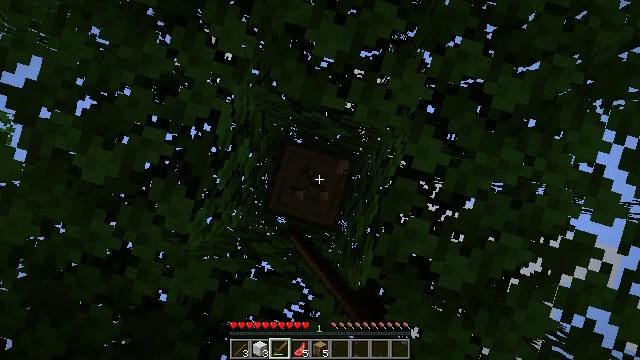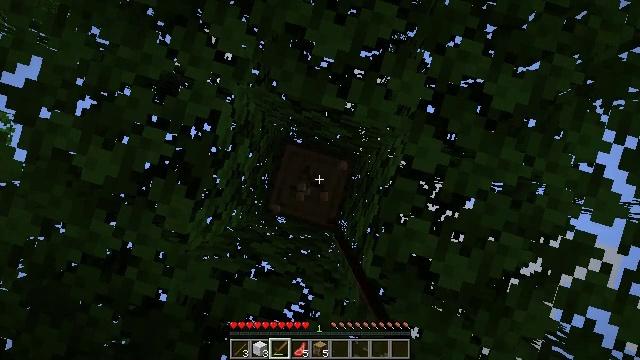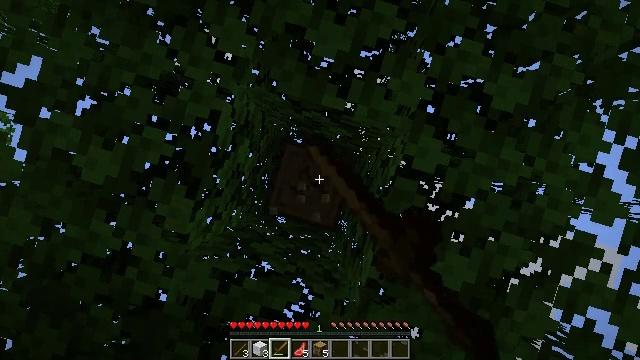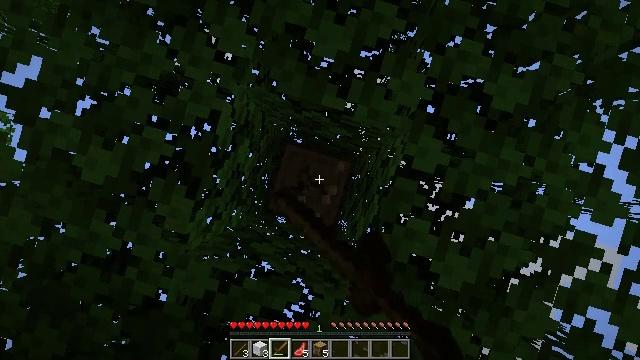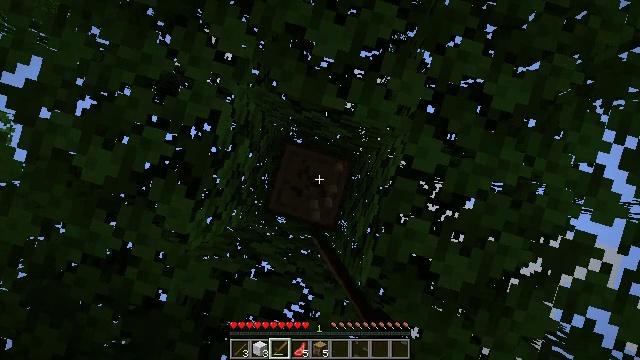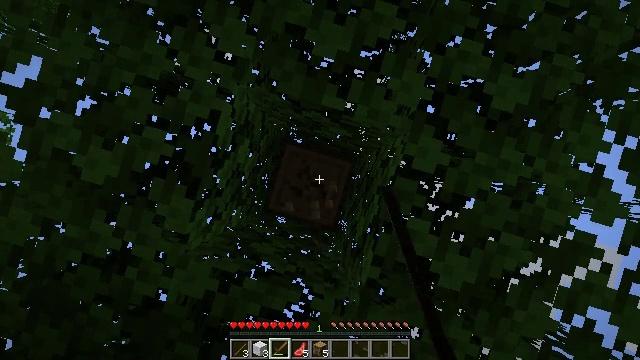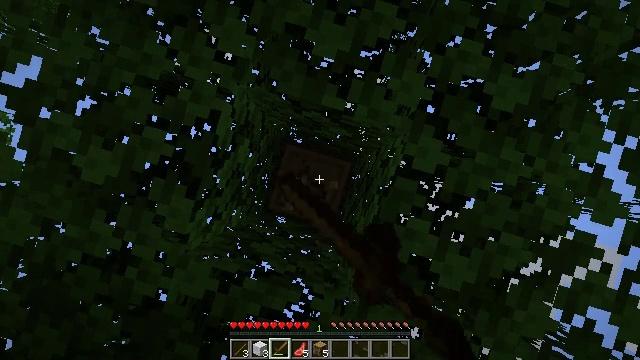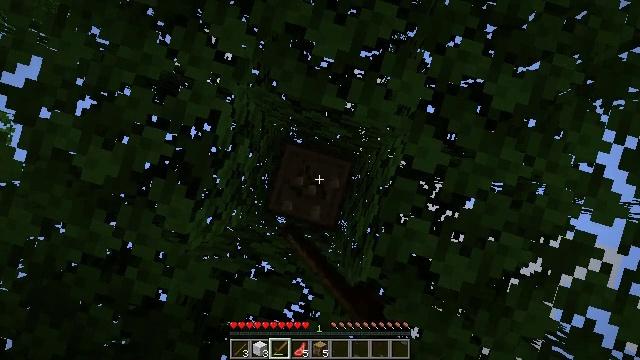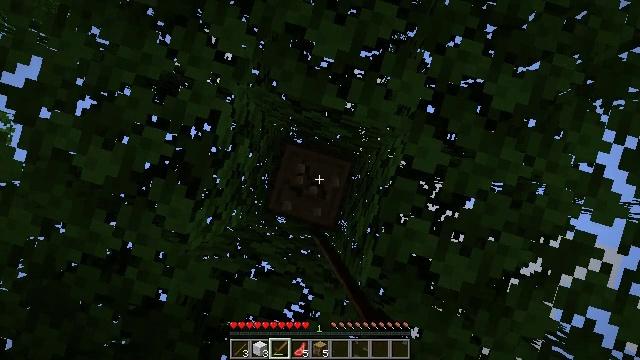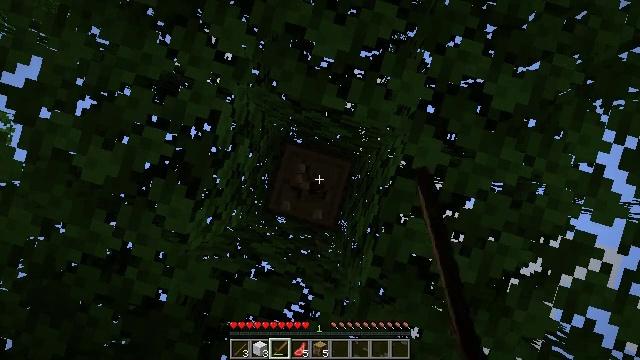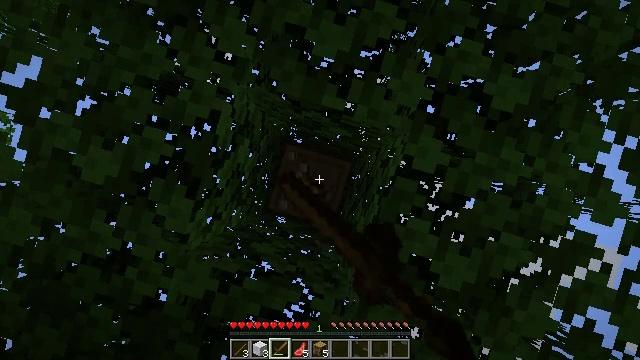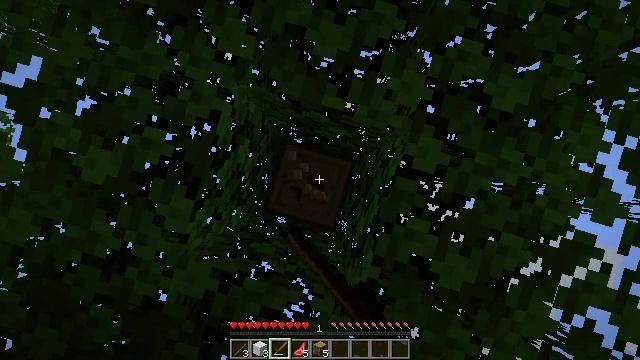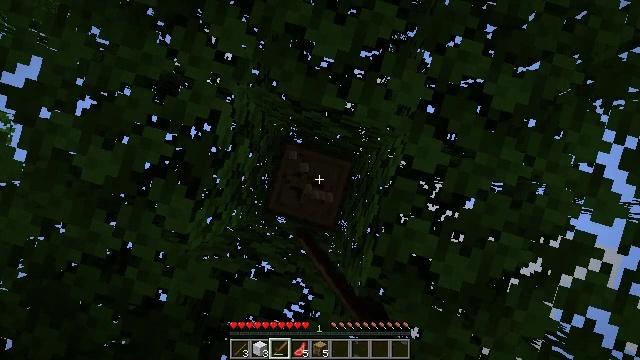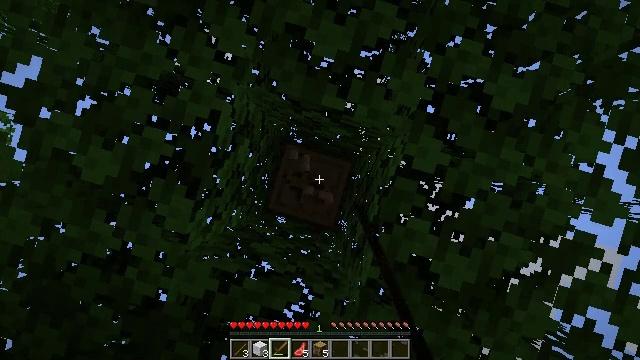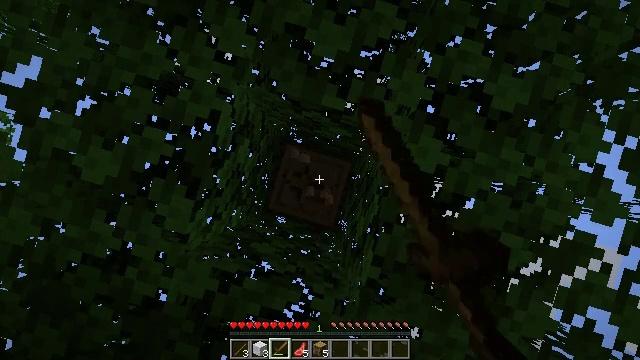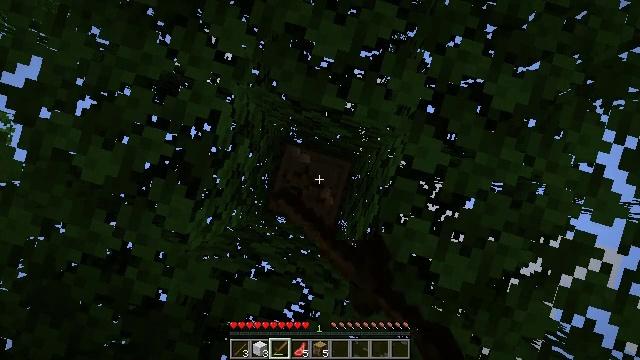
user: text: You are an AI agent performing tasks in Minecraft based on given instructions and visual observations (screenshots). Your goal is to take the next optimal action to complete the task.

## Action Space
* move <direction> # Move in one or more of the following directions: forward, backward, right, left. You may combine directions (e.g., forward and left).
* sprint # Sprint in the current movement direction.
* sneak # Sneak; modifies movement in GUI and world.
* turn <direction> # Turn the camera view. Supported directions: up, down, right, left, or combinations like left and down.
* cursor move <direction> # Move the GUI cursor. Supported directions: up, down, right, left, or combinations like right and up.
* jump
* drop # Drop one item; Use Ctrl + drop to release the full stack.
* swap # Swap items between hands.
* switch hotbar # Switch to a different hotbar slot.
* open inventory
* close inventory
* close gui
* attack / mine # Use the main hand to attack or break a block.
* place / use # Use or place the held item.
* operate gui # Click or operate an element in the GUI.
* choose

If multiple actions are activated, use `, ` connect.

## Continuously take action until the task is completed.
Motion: motion action
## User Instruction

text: Cut down the tree and harvest oak logs.
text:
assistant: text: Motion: attack / mine
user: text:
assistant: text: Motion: attack / mine
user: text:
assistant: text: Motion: attack / mine
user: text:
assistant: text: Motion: attack / mine
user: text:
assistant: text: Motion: attack / mine
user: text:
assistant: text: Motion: attack / mine
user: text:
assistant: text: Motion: attack / mine
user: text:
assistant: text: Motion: attack / mine
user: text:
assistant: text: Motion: attack / mine
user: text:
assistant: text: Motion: attack / mine
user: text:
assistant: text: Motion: attack / mine
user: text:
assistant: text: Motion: attack / mine
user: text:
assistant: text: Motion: attack / mine
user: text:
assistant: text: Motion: attack / mine
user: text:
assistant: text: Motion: attack / mine
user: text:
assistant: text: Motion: attack / mine
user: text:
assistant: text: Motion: attack / mine
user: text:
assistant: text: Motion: attack / mine
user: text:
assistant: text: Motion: attack / mine
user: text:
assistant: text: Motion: attack / mine
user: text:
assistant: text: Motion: attack / mine
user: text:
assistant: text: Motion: attack / mine
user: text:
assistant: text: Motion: attack / mine
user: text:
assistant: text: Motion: attack / mine
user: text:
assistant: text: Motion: attack / mine
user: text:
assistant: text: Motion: attack / mine
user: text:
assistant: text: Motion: attack / mine
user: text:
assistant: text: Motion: attack / mine
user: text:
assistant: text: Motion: attack / mine
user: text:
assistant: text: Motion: attack / mine